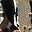
Label: 1